Question: How to create specific function in admin site that send a e-mail to People(email) with information (name, price) from my model ?
Something like this but "Sending email to selected people":

models.py
'''
from django.db import models
class People(models.Model):
name = models.CharField(max_length=255)
price = models.DecimalField(max_digits=5, decimal_places=2)
email = models.EmailField()
def __unicode__(self):
return self.name
'''
admin.py
'''
from django.contrib import admin
from demo.app.models import People
class PeopleAdmin(admin.ModelAdmin):
list_display = ('name', 'email')
admin.site.register(People, PeopleAdmin)
'''
email
'''
send_mail('People information', 'People name is People.name, People price is People.price', 'mymail@gmail.com',
['email_from_email_field_from_model'])
'''
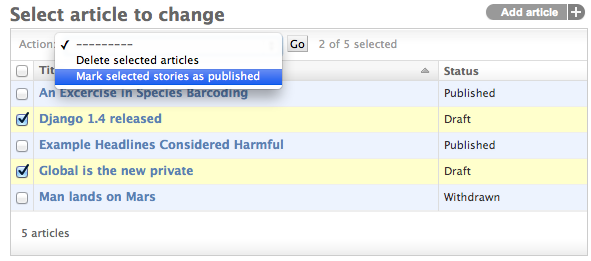
Answer: You need create a function, and make that.
'''
def send_mail(modeladmin, request, queryset):
for msg in queryset:
send_mail('People information', msg.name, msg.price, msg.email,
[msg.email])
send_mail.short_description = u'Send e-mail to selected objs'
class PeopleAdmin(admin.ModelAdmin):
list_display = ('name', 'email')
actions = (send_mail,)
'''